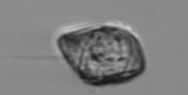
Label: Gyrodinium